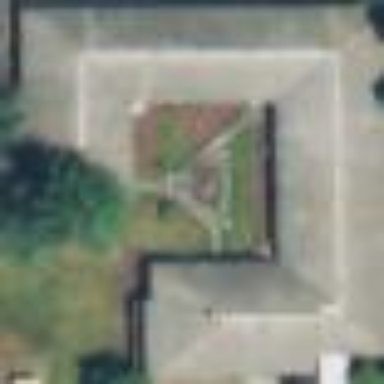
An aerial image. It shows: Residential building.